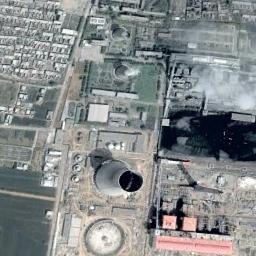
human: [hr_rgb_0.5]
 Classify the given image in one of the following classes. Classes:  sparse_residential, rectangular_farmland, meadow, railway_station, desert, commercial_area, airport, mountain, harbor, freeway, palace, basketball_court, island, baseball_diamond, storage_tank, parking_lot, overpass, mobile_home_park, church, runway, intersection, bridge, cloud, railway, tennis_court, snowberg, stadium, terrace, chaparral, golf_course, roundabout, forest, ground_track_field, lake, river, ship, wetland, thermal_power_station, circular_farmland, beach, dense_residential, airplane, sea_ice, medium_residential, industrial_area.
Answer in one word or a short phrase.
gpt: thermal_power_station